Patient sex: F
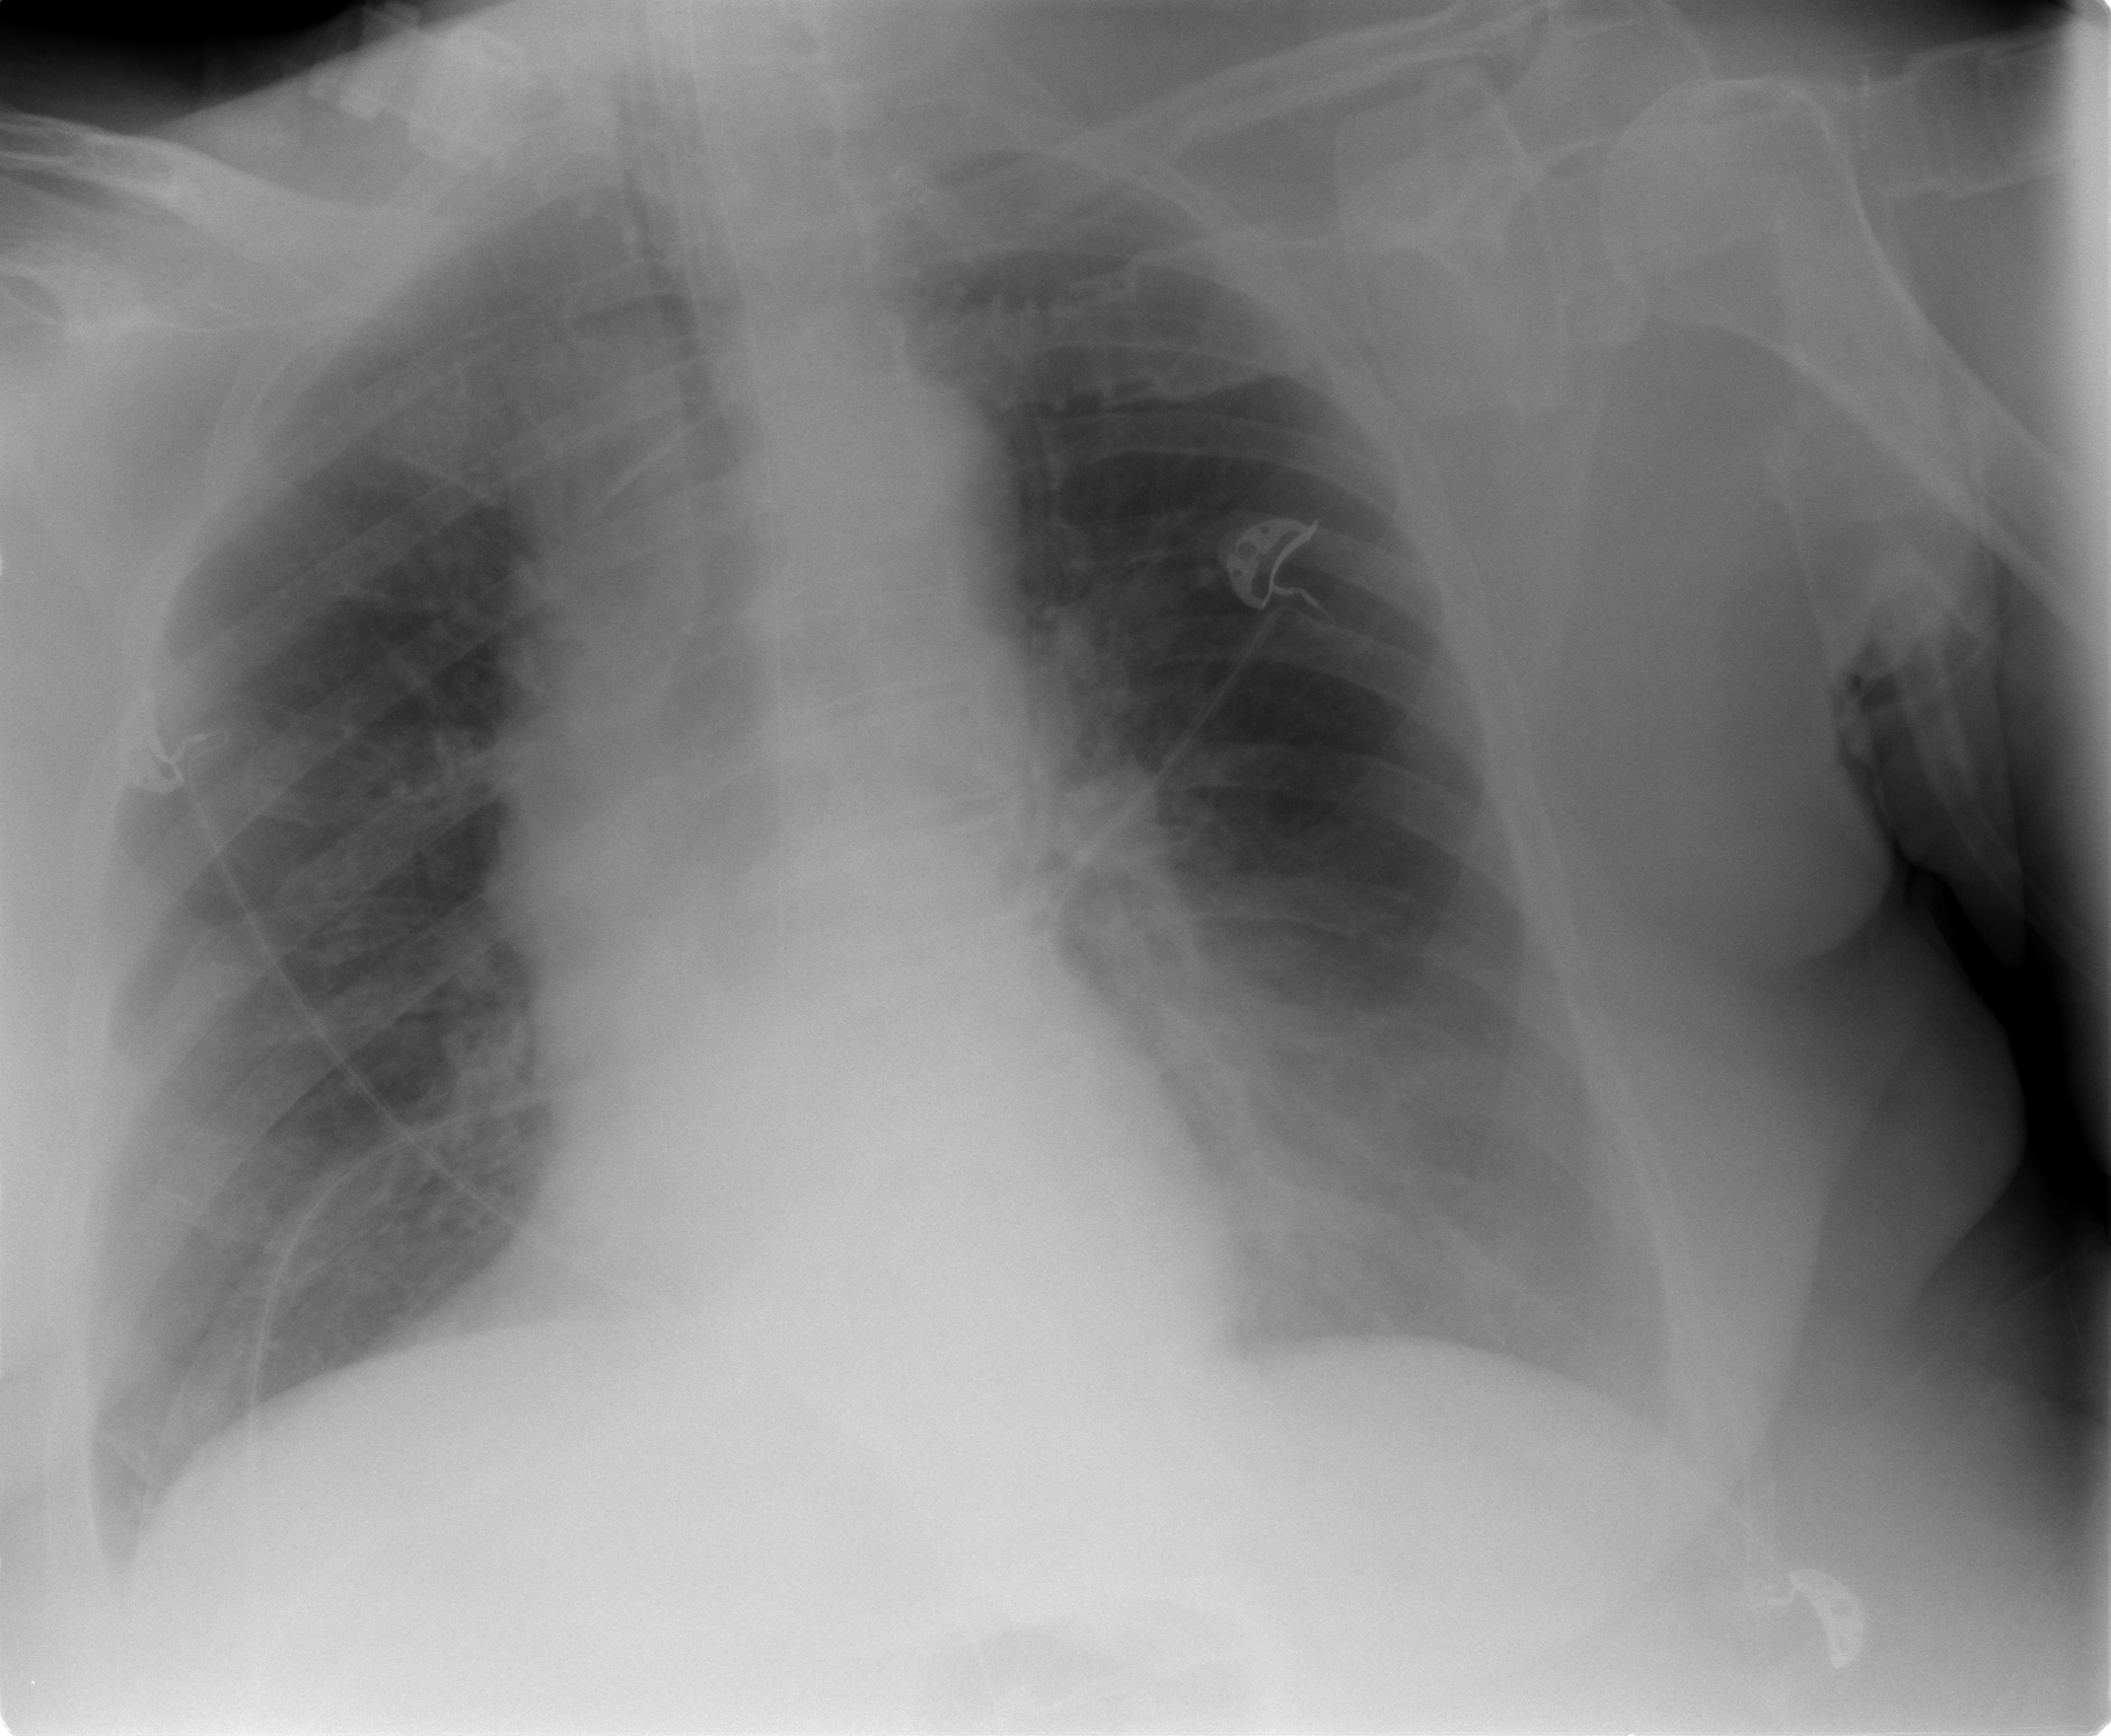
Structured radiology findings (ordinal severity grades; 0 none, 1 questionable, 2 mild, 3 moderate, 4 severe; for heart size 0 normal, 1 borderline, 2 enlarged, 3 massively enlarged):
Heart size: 1
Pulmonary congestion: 2
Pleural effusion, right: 0
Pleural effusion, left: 1
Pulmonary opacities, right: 1
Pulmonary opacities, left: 0
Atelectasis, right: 1
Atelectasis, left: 2